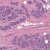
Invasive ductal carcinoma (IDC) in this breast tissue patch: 1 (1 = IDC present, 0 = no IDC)